You are looking at a signal-to-image encoding: consecutive vibration samples arranged as the rows of a grayscale square. Determine the bearing's health state. Answer with exactly one of: normal, inner_race, outer_race, ball.
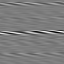
Answer: outer_race